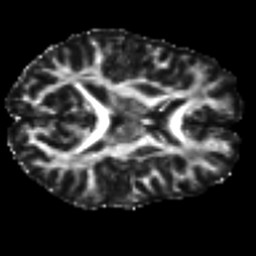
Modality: FA
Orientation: axial
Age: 48
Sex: male
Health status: ill
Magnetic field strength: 3 T
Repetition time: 8.4 s
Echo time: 0.0926 s